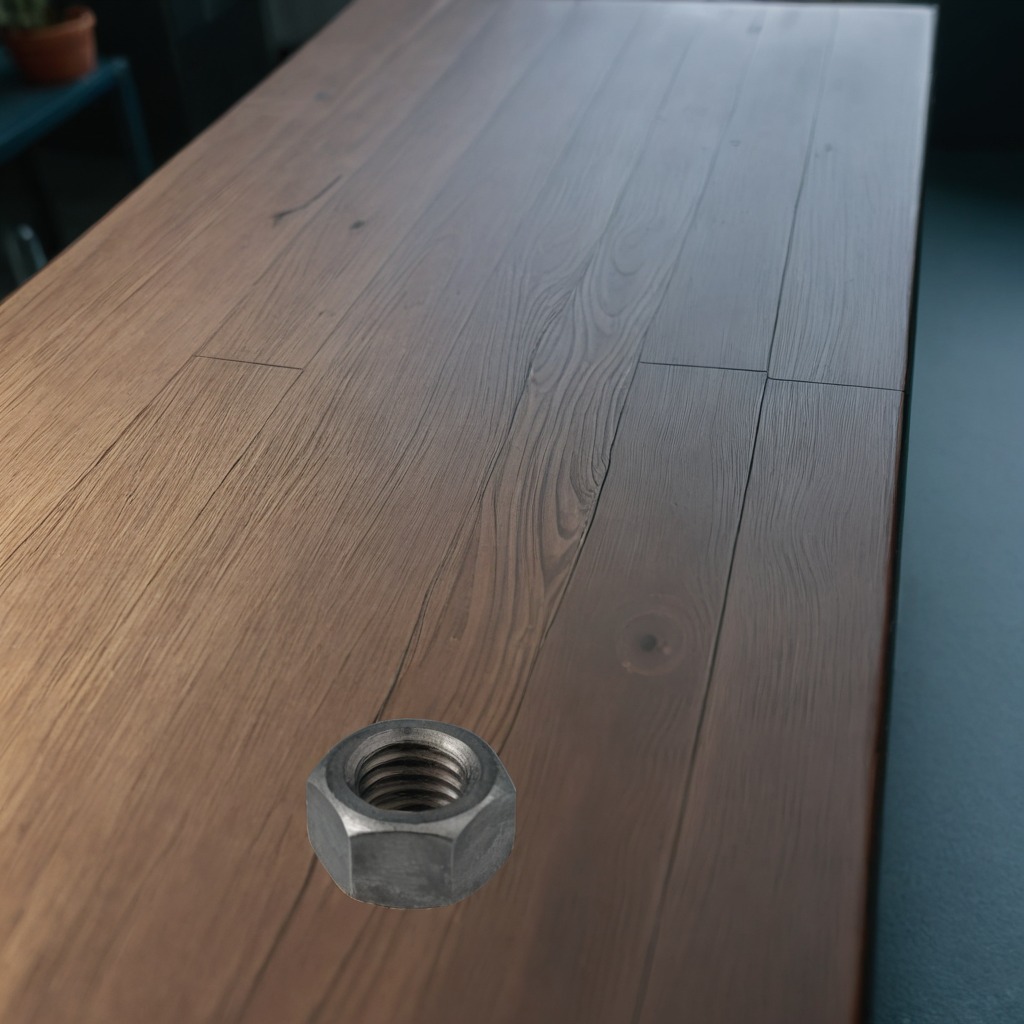
A metal nut is lying on a table with faint burn marks in a small garage at twilight.